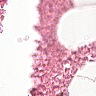
Metastatic tissue present: no